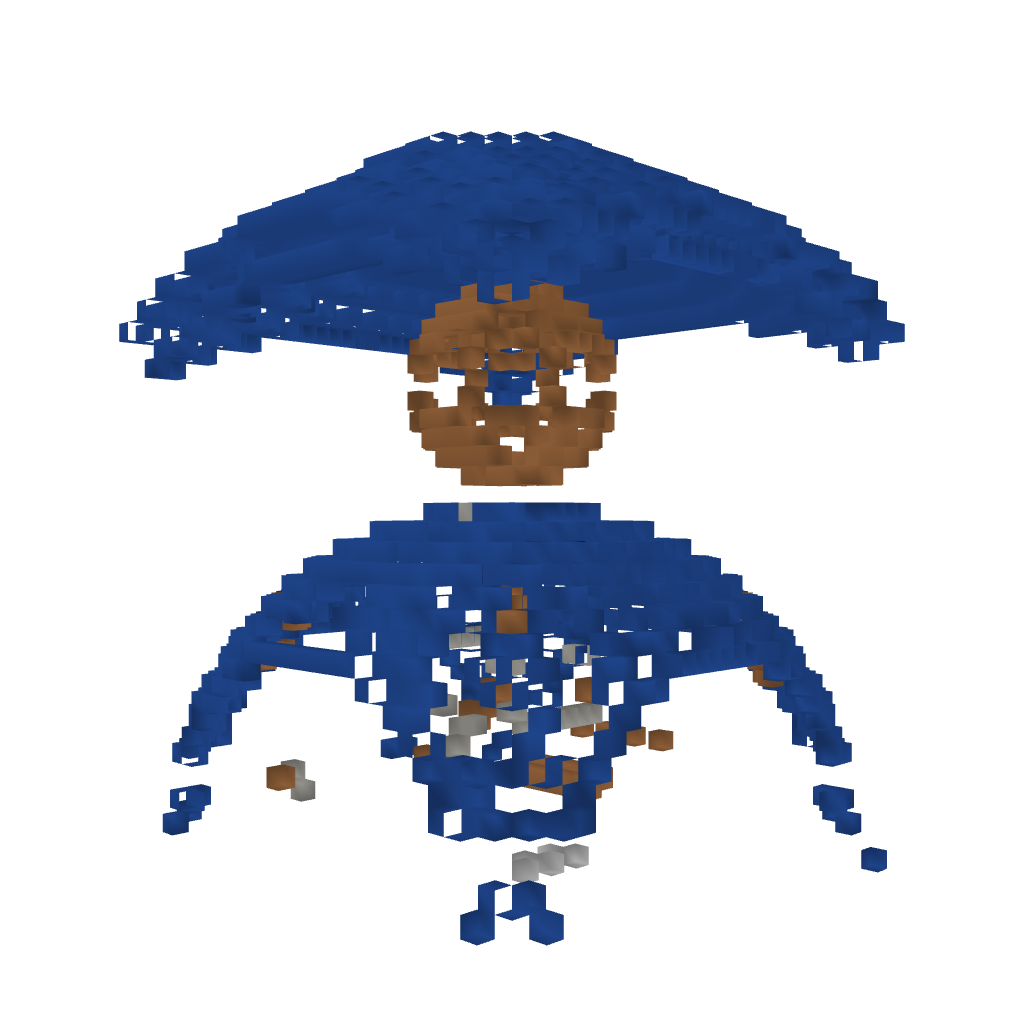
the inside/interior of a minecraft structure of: Octopus Temple